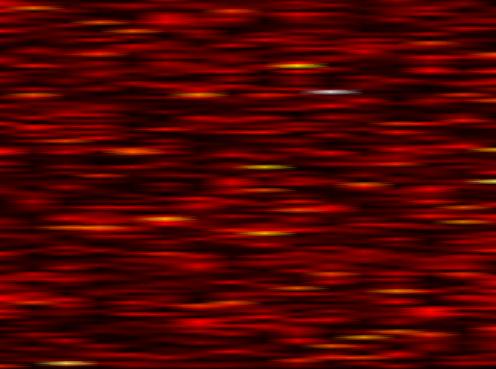
Label: WOLA